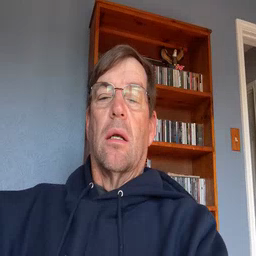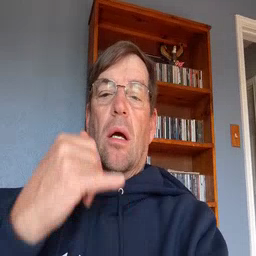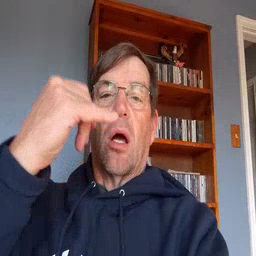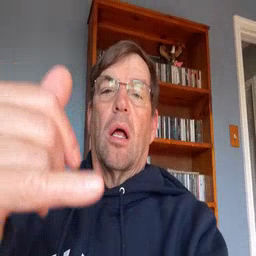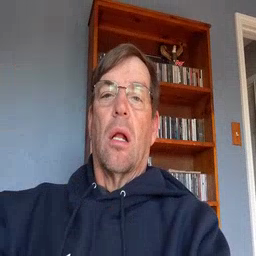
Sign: callonphone